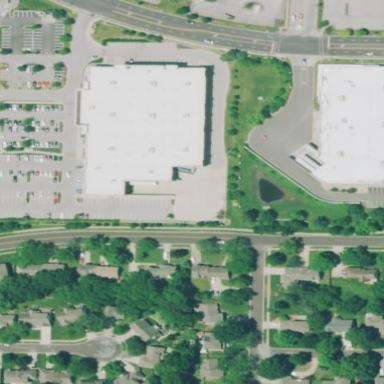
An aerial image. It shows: Retail building.